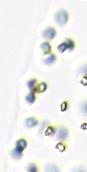
Label: Phaeocystis